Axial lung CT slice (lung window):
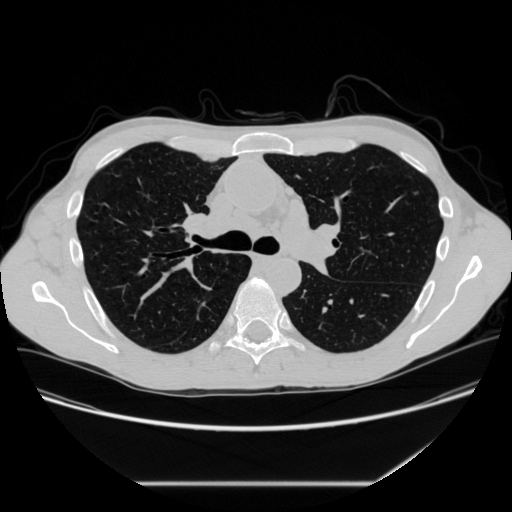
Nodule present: no